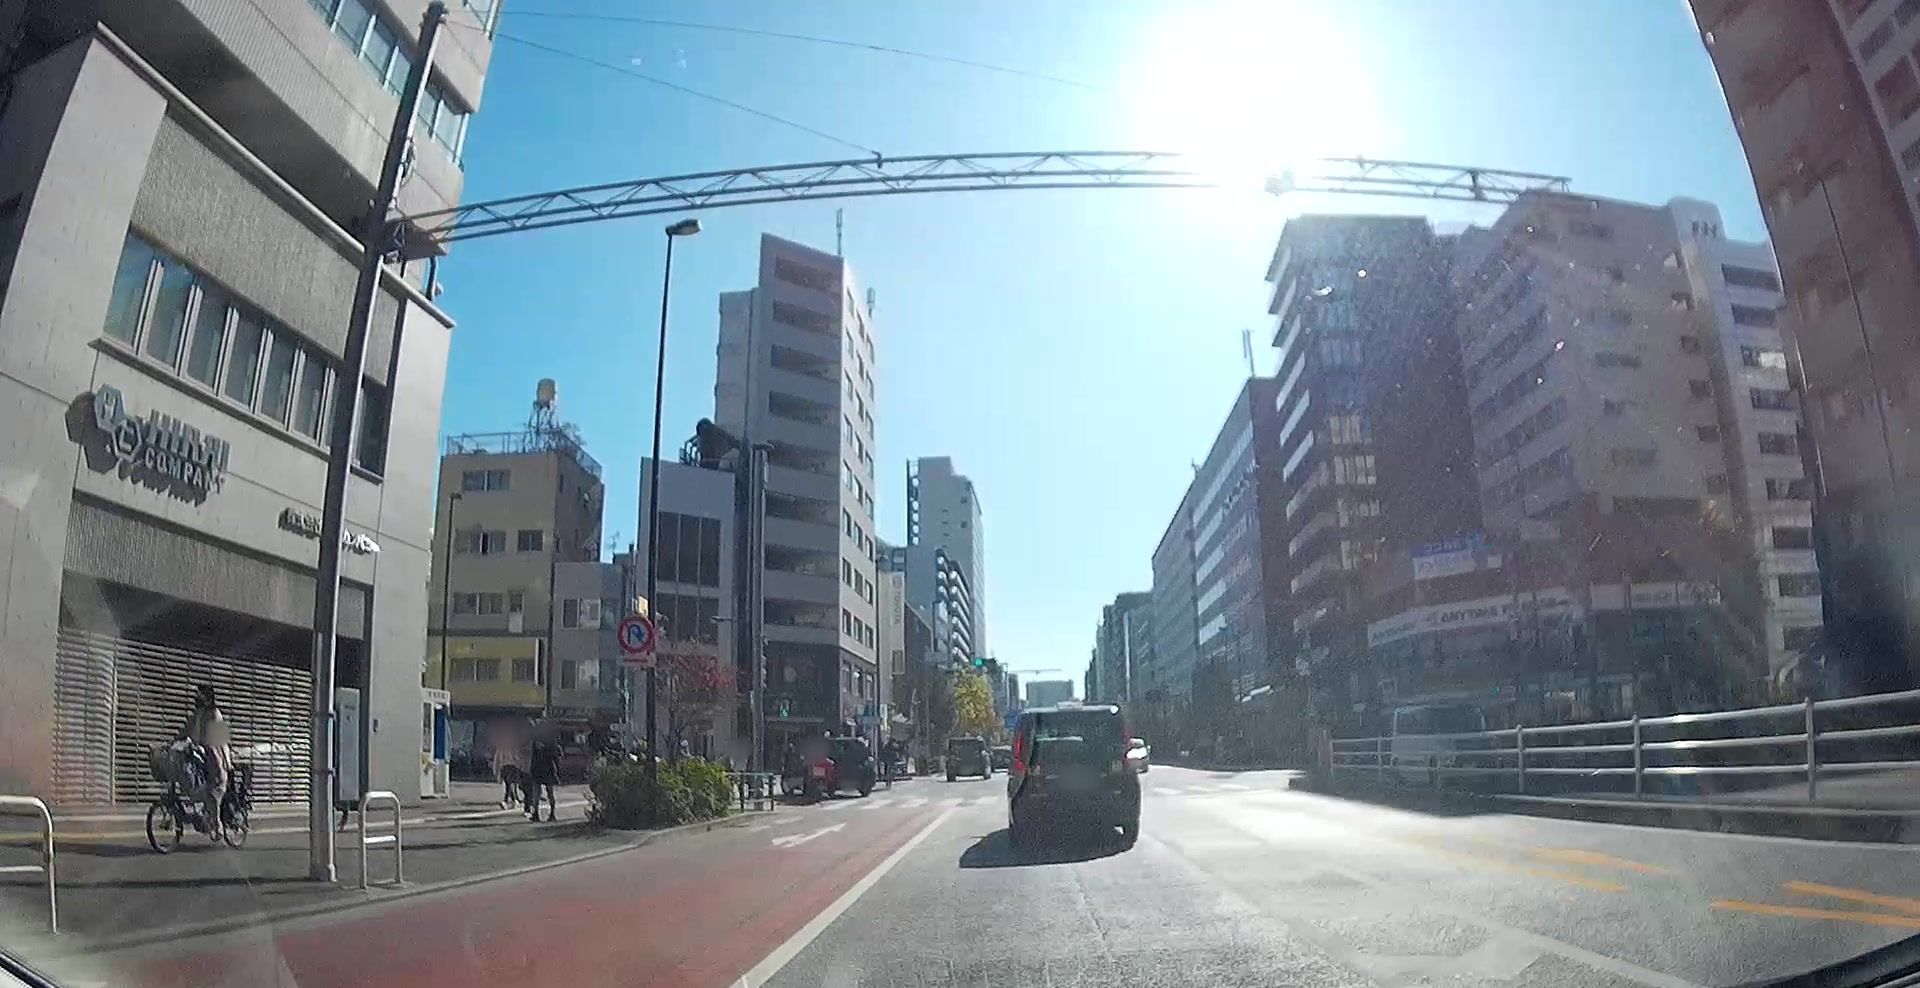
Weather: clear
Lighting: day
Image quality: good
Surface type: driving surface
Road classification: primary
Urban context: urban centre
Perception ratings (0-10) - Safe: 2.56, Lively: 6.61, Beautiful: 2.54, Boring: 3.7, Depressing: 4.66, Wealthy: 5.06